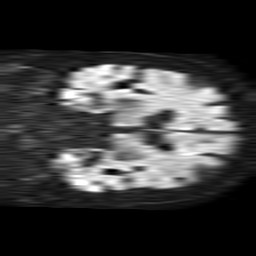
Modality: TRACE
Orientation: coronal
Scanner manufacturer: philips
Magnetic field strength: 1.5 T
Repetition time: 4.6 s
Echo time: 0.08631 s